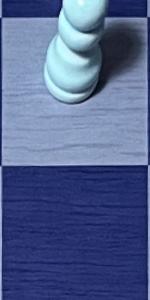
Label: Empty